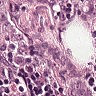
Metastatic tissue present: yes